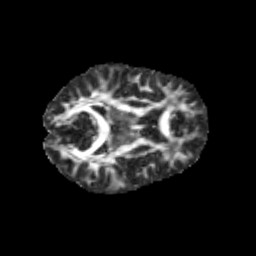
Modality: FA
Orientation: axial
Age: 13
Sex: male
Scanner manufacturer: siemens
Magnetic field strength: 3 T
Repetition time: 3.8 s
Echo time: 0.07 s